Question: What color are Play buttons?
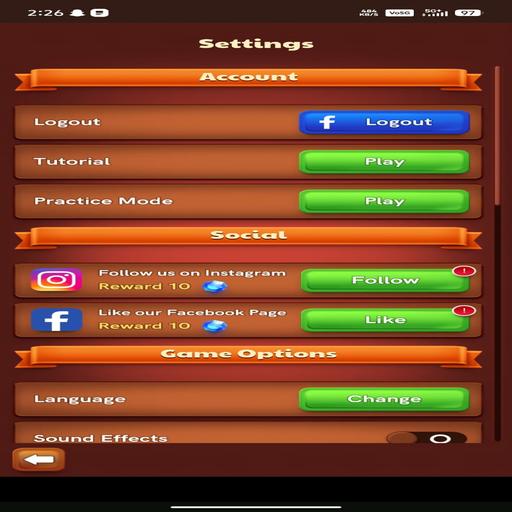
Answer: Green color